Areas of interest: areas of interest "Media Organization"
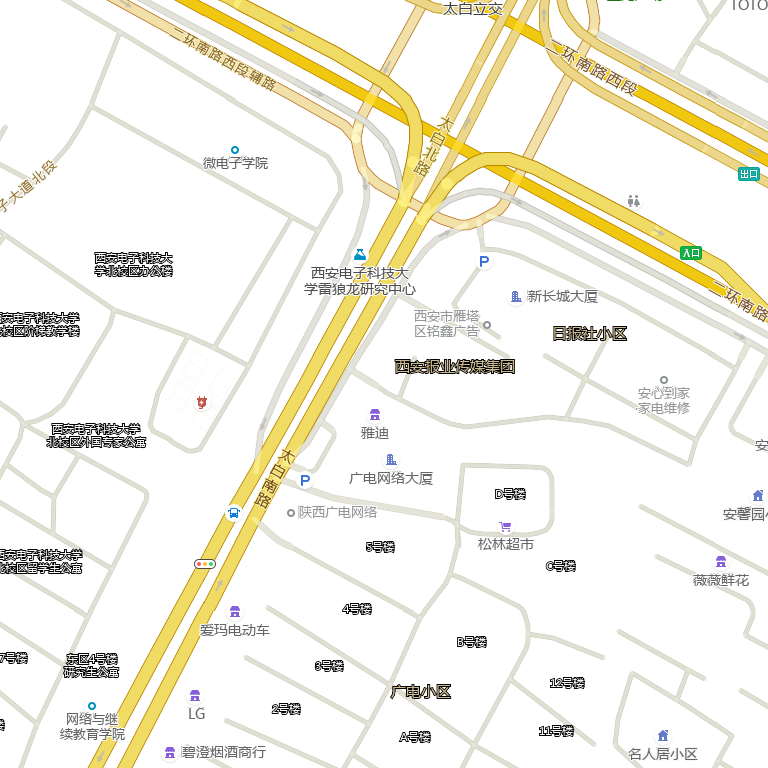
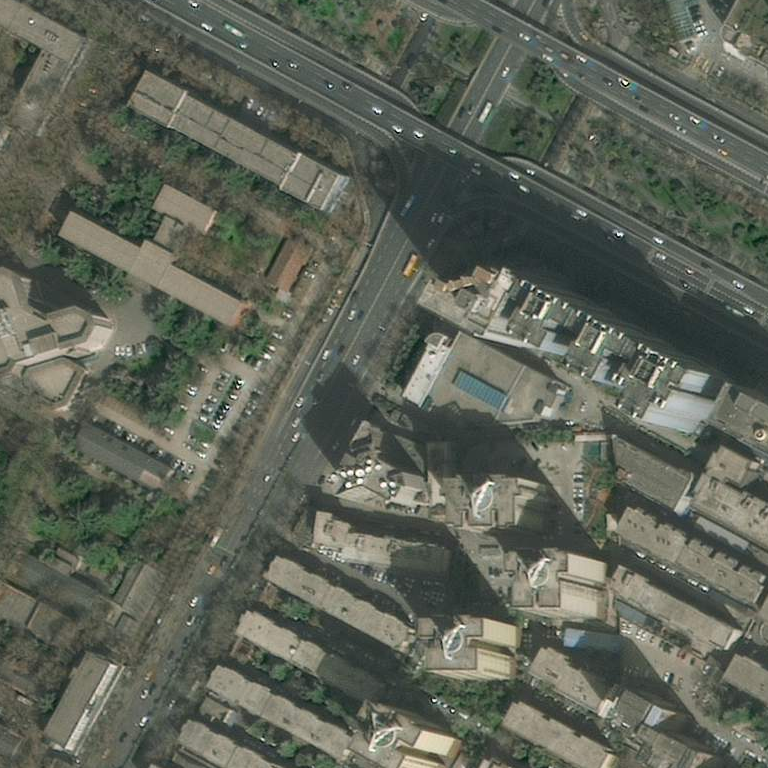